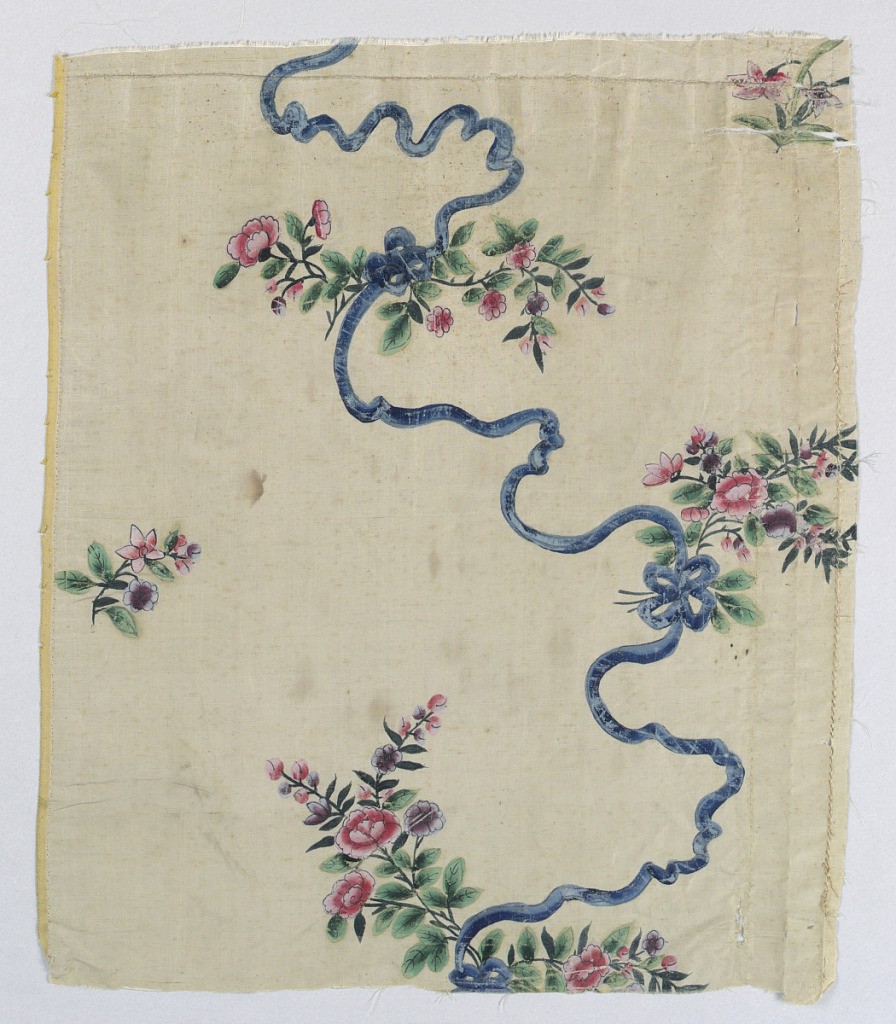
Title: Textile fragment
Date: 18th century
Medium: silk Technique: painted on plain weave
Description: Fragment of yellow silk painted in polychrome tempera - spray of roses, some held in place by ribbons and connected with another spray.